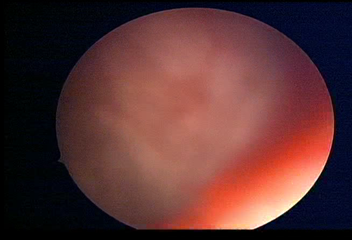
Modality: WLC
Class: Normal mucosa
Bladder cancer association: No